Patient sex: M
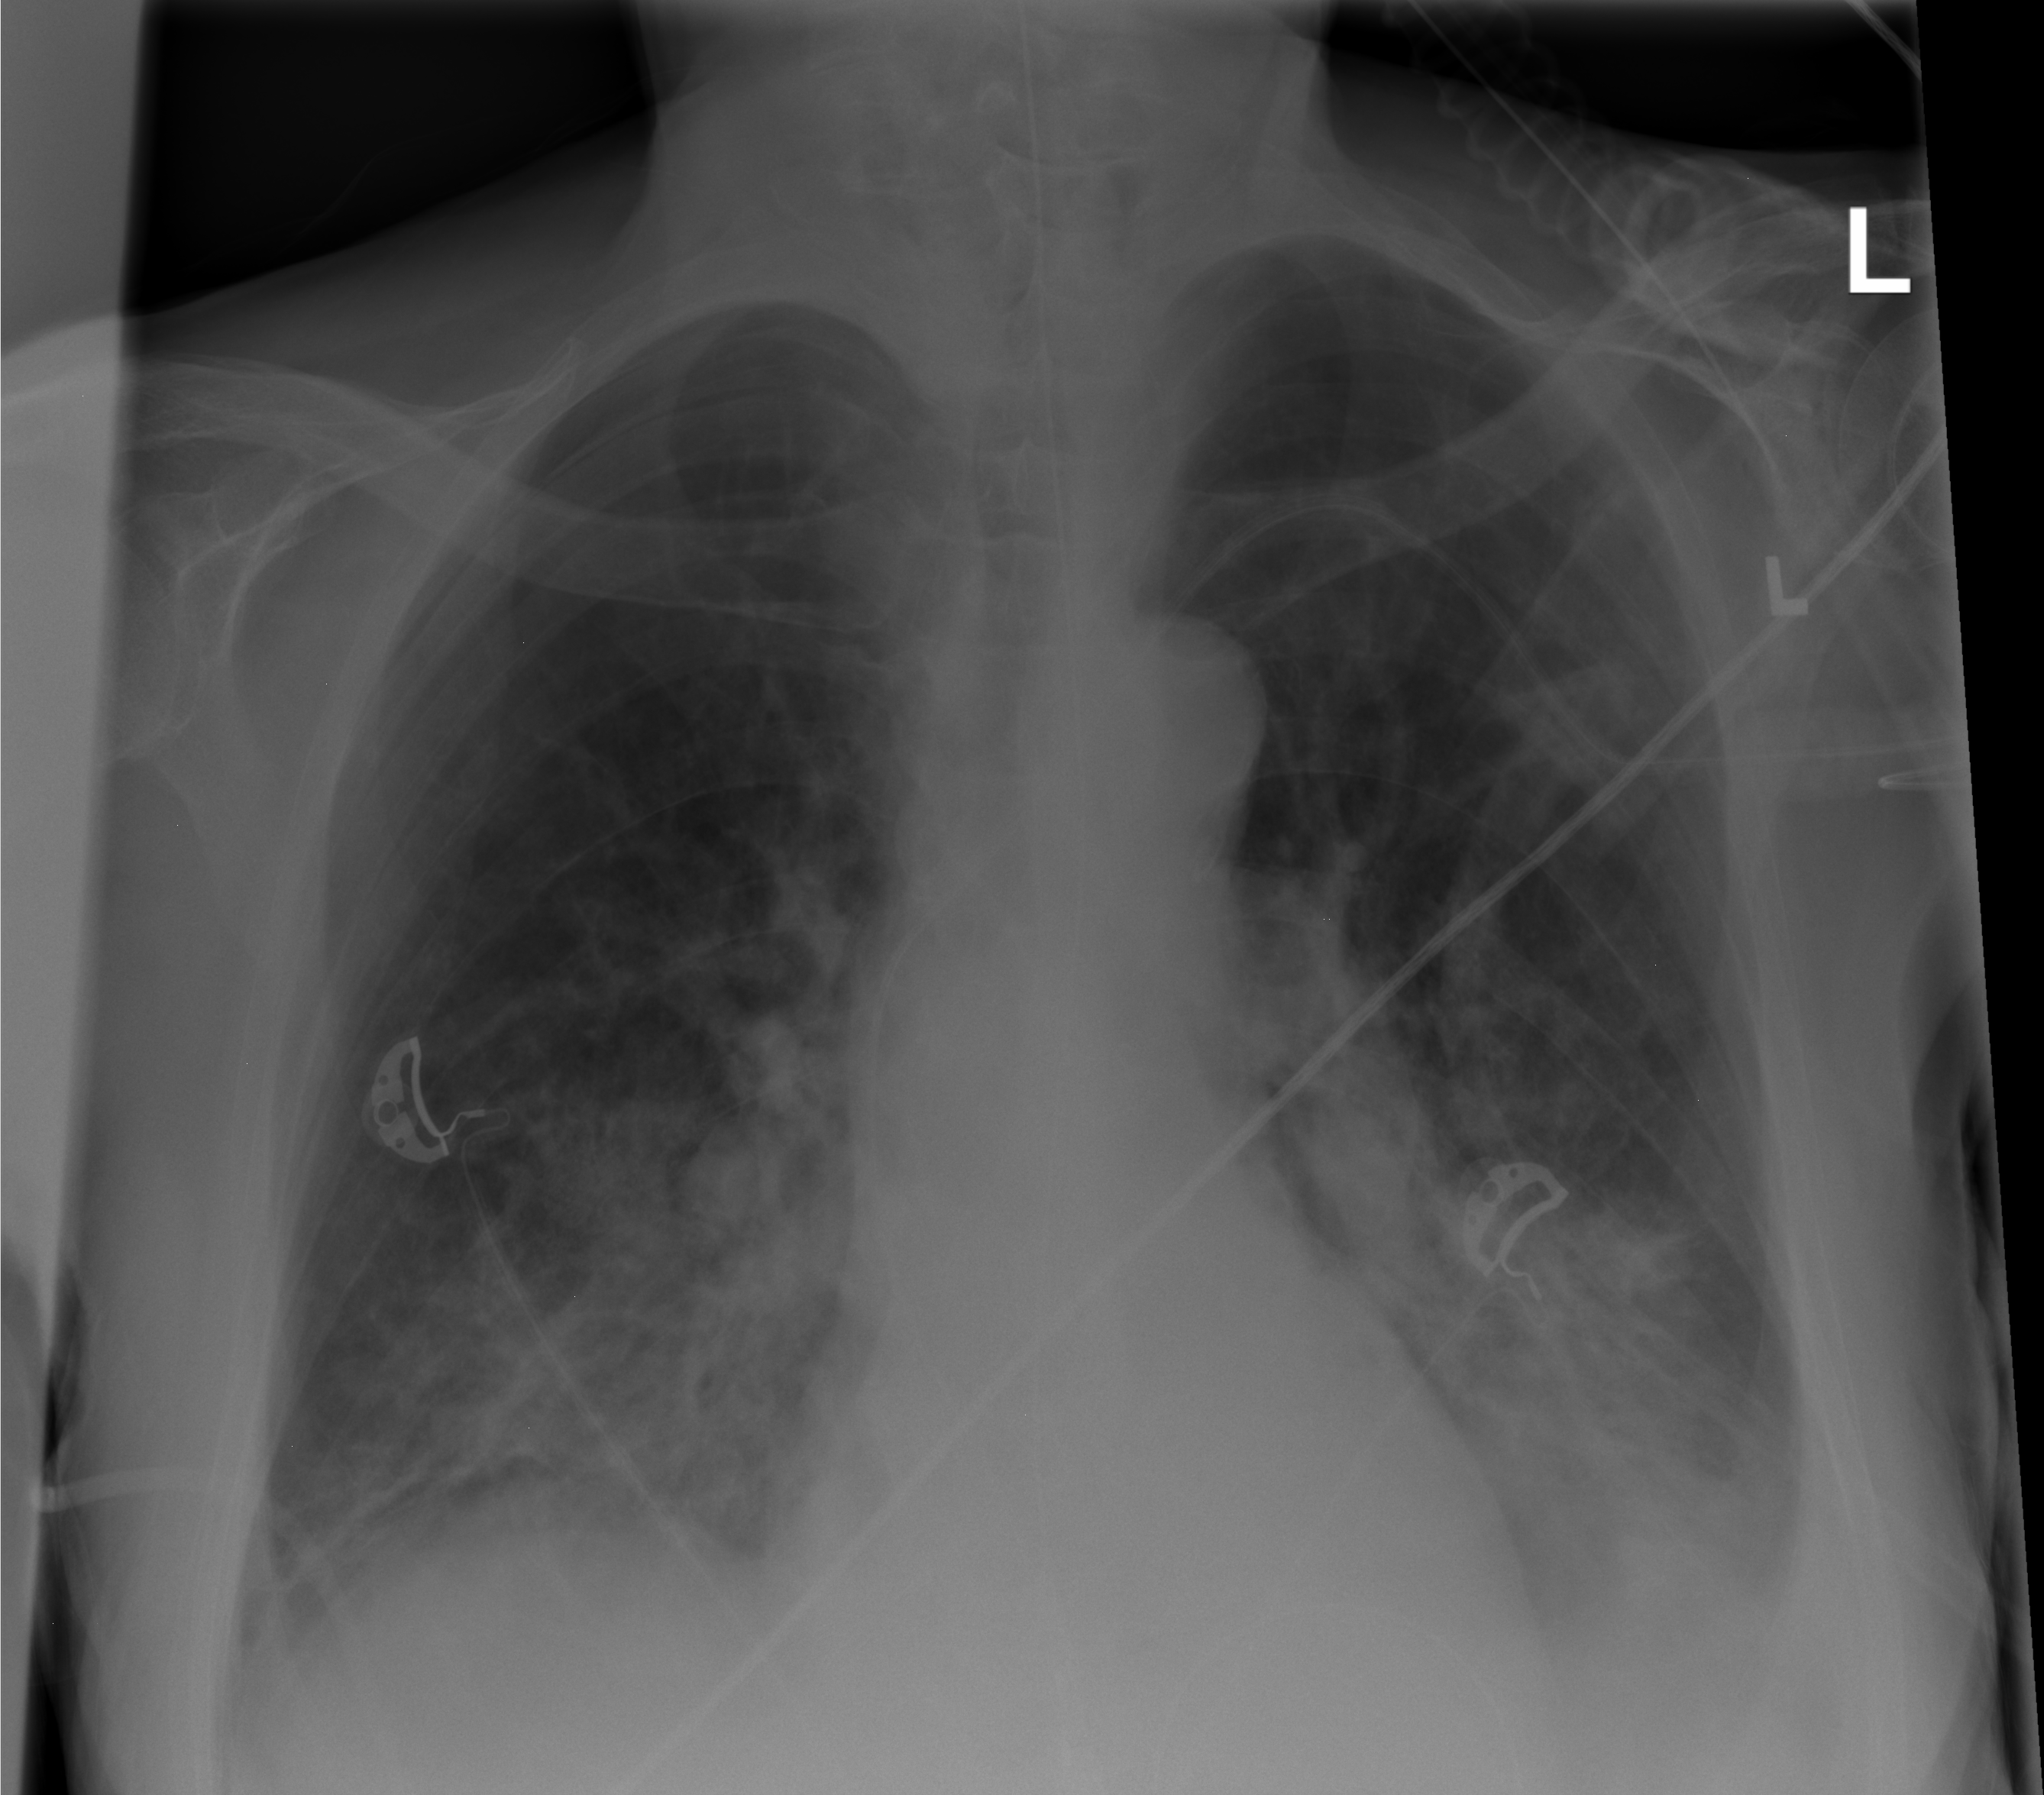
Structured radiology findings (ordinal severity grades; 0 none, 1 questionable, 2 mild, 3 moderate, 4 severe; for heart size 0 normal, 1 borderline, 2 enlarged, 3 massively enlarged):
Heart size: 0
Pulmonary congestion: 2
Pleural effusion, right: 1
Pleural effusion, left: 2
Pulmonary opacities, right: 2
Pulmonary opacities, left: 2
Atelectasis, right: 0
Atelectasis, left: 0